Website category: sports
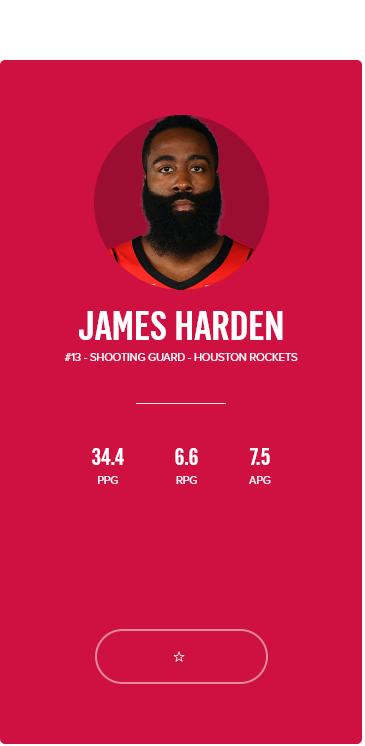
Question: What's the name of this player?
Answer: JAMES HARDEN

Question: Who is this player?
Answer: JAMES HARDEN

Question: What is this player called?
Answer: JAMES HARDEN

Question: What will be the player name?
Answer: JAMES HARDEN

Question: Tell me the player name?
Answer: JAMES HARDEN

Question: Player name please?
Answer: JAMES HARDEN

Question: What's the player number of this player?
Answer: #13

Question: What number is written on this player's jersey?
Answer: #13

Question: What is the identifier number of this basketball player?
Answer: #13

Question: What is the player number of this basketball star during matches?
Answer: #13

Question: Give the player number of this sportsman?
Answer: #13

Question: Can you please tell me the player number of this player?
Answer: #13

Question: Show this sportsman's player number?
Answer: #13

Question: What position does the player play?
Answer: SHOOTING GUARD

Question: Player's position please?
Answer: SHOOTING GUARD

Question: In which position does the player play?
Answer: SHOOTING GUARD

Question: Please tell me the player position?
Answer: SHOOTING GUARD

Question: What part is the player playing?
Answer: SHOOTING GUARD

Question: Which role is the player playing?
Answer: SHOOTING GUARD

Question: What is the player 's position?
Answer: SHOOTING GUARD

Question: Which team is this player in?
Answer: HOUSTON ROCKETS

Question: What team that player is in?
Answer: HOUSTON ROCKETS

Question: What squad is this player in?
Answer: HOUSTON ROCKETS

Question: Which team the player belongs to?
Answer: HOUSTON ROCKETS

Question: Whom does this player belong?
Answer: HOUSTON ROCKETS

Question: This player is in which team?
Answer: HOUSTON ROCKETS

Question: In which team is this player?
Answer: HOUSTON ROCKETS

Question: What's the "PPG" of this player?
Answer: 34.4

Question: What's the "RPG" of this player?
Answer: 6.6

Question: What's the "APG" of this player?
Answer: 7.5

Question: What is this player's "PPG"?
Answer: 34.4

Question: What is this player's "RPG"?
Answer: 6.6

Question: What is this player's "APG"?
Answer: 7.5

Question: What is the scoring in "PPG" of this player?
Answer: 34.4

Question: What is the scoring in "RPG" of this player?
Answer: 6.6

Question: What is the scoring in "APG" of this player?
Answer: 7.5

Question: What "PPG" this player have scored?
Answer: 34.4

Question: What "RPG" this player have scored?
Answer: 6.6

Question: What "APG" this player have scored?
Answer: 7.5

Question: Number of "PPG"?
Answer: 34.4

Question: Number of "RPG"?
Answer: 6.6

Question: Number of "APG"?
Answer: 7.5

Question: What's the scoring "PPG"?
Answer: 34.4

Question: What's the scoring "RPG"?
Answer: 6.6

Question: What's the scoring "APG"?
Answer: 7.5